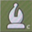
Piece: wB